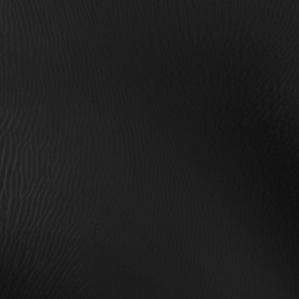
Label: non_frost